Brain MRI, t1w sequence, axial 2D slice.
Patient: age 33, sex F, weight 95 kg, height 1.95 m
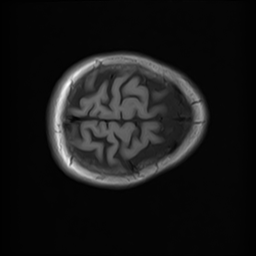